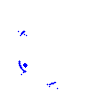
Particle: proton